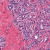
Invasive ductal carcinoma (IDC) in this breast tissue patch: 0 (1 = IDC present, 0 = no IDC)